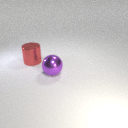
large red metal cylinder to the left of large purple metal sphere